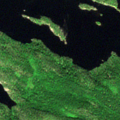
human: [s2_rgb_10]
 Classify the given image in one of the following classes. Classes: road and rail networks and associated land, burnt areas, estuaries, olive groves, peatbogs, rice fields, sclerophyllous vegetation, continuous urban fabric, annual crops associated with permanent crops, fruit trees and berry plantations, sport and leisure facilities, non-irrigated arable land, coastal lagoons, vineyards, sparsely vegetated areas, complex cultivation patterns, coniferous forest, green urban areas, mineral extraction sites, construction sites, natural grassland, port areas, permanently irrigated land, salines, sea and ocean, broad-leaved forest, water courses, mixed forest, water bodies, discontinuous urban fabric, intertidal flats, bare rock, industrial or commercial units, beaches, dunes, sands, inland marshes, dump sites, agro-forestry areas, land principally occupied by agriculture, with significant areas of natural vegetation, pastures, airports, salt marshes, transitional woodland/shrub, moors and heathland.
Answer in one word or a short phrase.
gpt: coniferous forest, mixed forest, water bodies